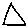
Label: triangle